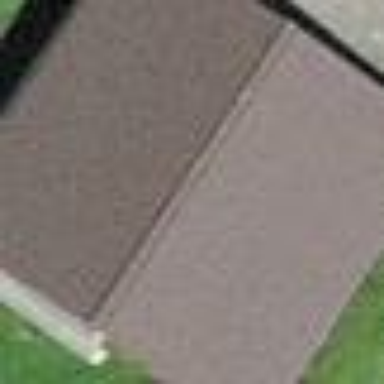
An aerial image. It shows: Garage.